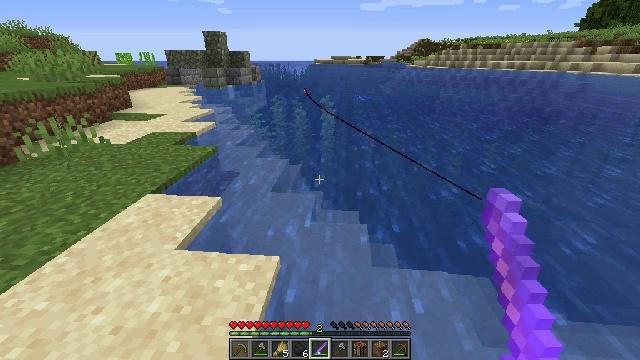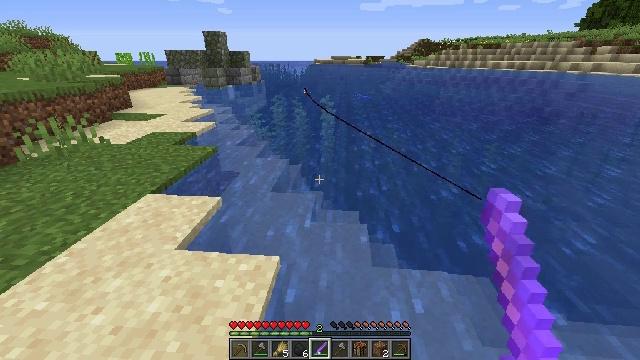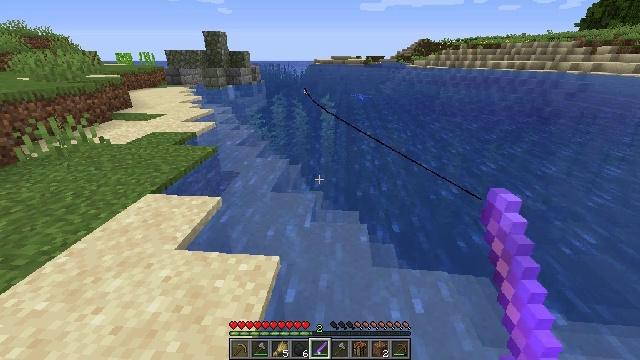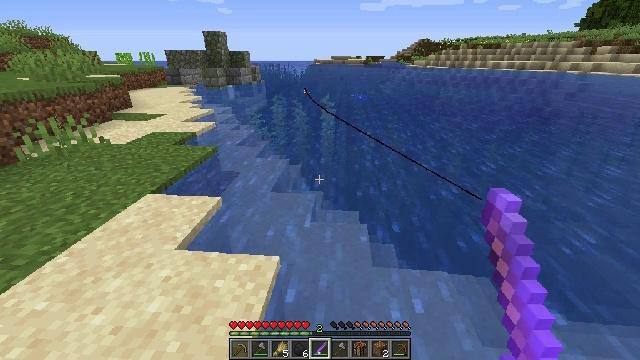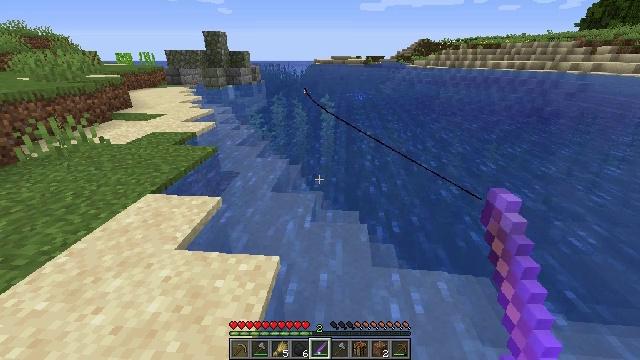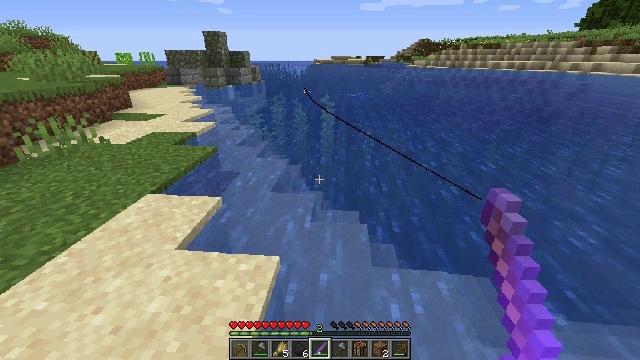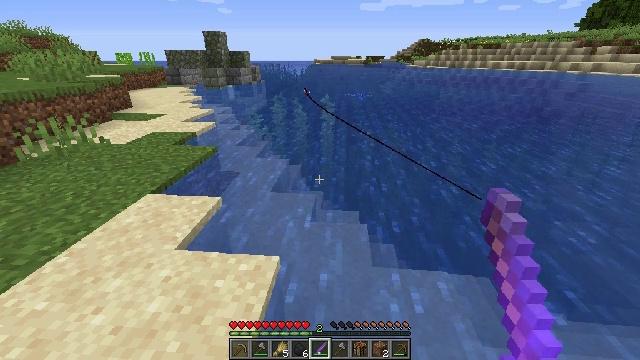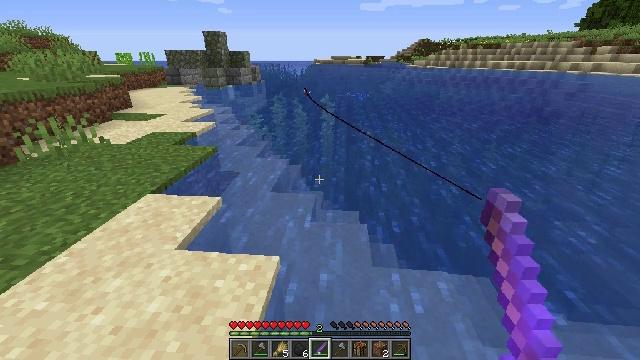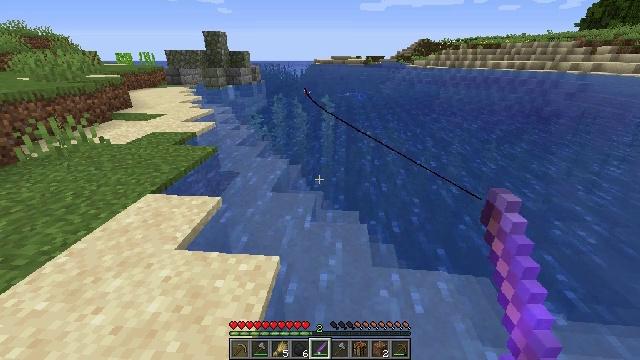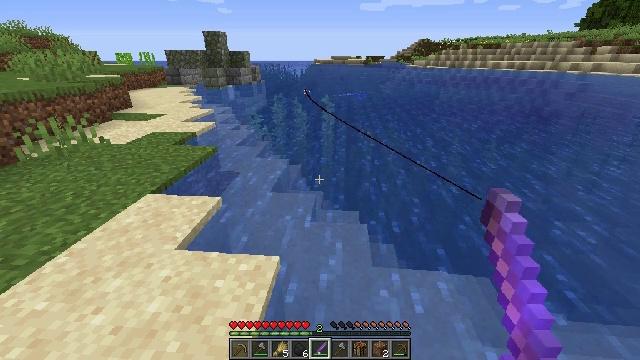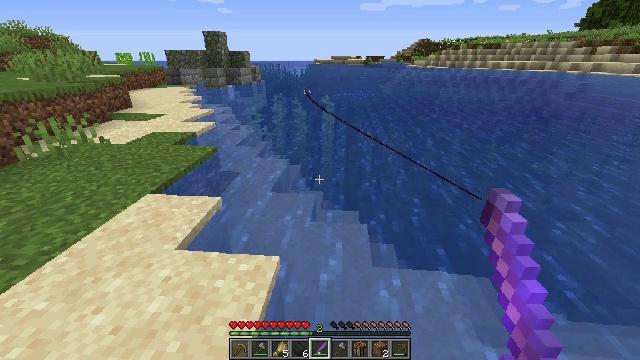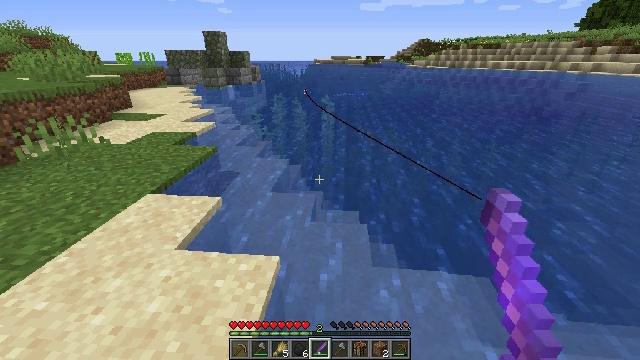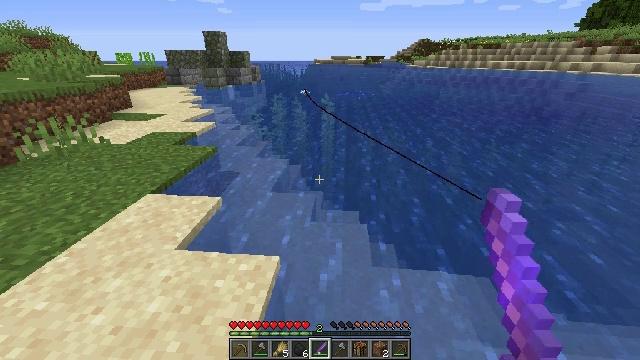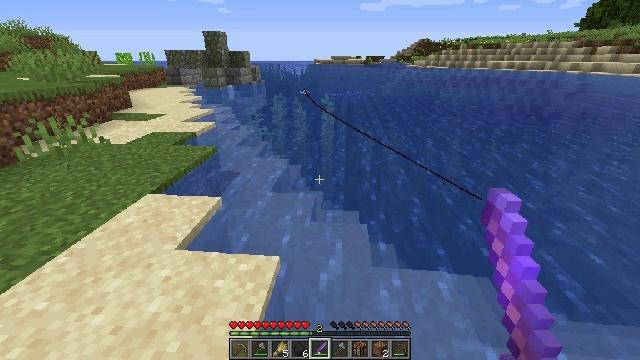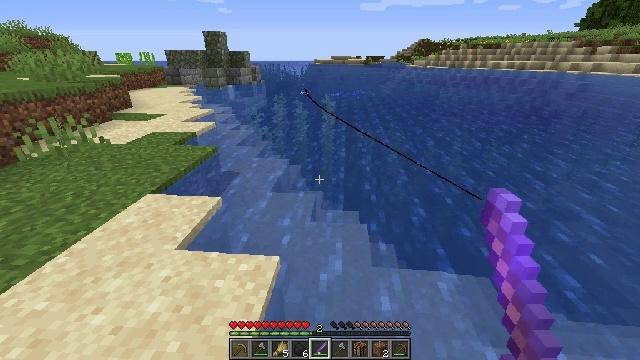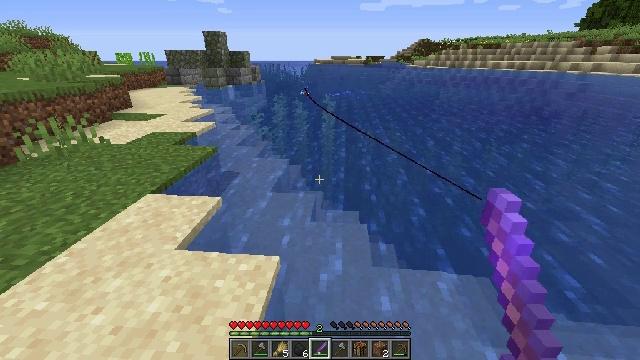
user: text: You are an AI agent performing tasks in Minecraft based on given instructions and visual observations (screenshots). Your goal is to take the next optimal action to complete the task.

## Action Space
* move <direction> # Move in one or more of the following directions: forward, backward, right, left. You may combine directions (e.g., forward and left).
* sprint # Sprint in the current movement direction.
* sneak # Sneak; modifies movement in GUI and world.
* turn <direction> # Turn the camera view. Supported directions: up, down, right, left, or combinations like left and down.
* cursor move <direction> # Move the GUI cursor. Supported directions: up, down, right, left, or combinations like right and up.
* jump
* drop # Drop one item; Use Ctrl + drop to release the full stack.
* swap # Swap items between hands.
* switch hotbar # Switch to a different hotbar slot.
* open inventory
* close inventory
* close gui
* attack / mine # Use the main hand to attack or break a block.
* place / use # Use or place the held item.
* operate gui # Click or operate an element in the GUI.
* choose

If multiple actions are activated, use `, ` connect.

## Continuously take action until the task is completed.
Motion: motion action
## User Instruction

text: Remove a pufferfish from the inventory.
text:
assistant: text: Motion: no_op
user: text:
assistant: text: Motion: no_op
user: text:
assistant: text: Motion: no_op
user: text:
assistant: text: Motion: no_op
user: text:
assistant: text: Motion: no_op
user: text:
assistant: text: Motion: no_op
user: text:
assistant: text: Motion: no_op
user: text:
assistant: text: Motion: no_op
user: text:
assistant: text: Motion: no_op
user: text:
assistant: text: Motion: no_op
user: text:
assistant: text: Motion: no_op
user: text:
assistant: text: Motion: no_op
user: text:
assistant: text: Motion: no_op
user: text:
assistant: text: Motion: no_op
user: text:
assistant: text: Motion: no_op
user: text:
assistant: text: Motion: no_op
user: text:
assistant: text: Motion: no_op
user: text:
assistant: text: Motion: no_op
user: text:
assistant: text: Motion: no_op
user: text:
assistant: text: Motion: no_op
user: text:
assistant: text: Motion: no_op
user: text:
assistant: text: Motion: no_op
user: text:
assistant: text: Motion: no_op
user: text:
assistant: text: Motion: no_op
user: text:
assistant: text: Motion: no_op
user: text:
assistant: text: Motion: no_op
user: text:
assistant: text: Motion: no_op
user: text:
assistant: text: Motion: no_op
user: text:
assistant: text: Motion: no_op
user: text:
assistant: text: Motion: no_op